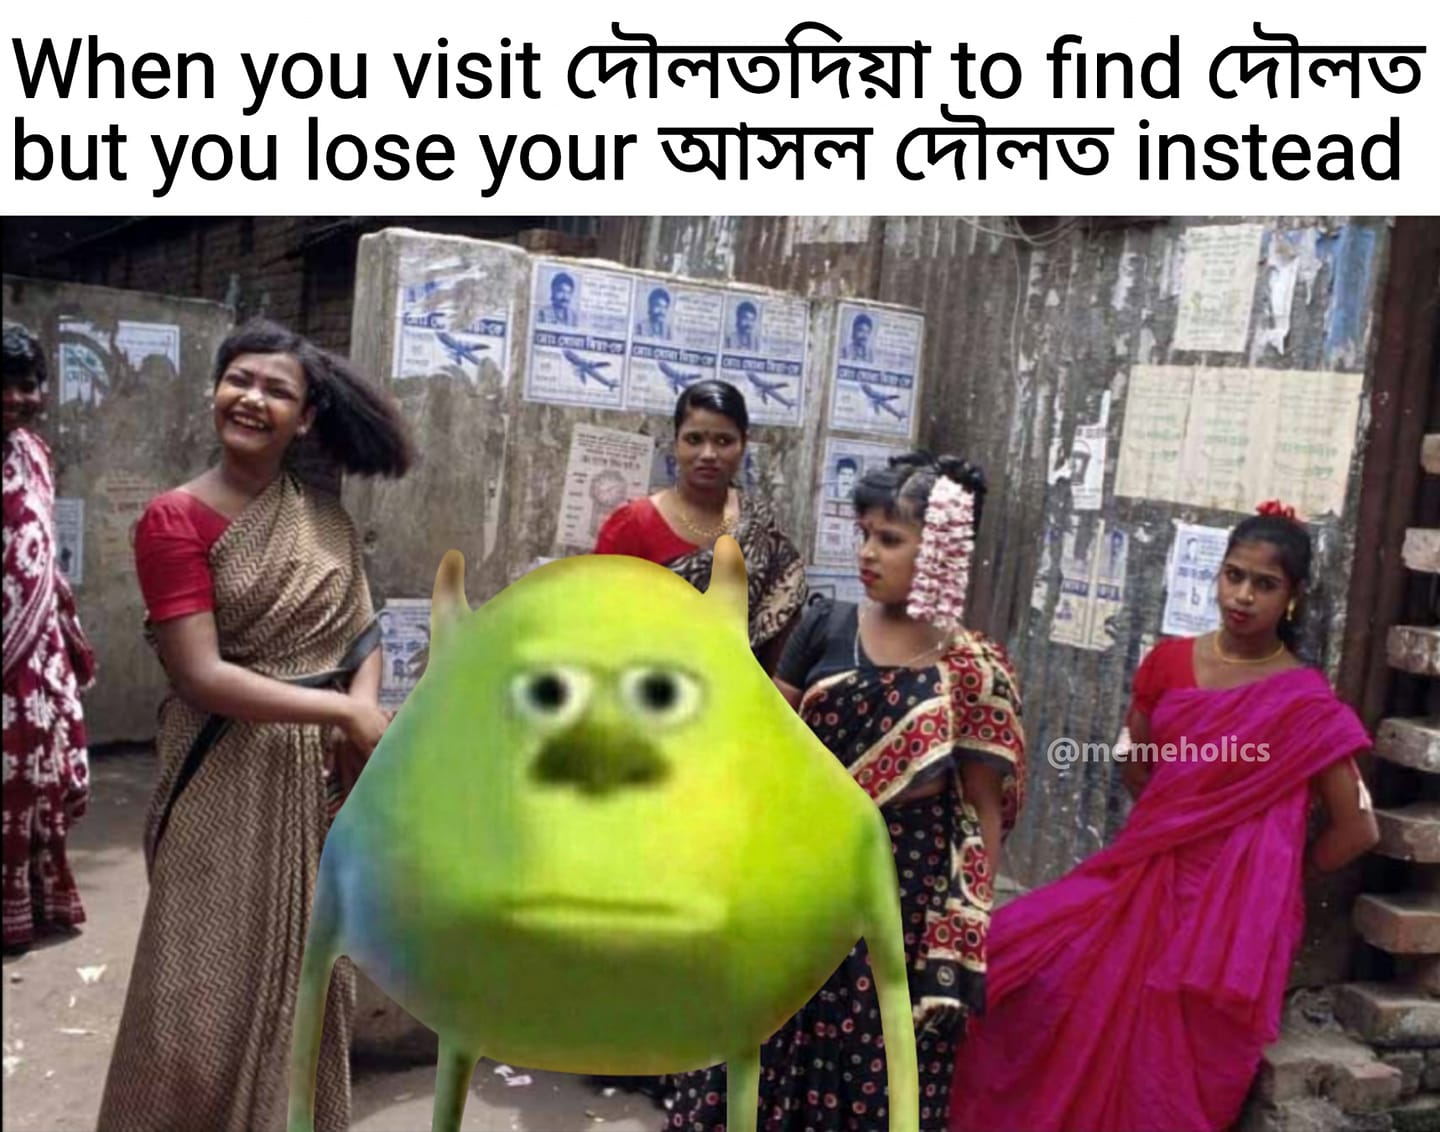
Caption: When you visit  দৌলতদিয়া  to find  দৌলত   but you lose your আসল দৌলত   instead
Label: hate